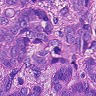
Metastatic tissue present: yes